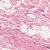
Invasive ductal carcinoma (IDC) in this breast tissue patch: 0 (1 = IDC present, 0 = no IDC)